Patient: sex F, age 62
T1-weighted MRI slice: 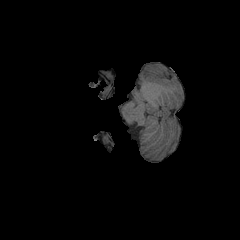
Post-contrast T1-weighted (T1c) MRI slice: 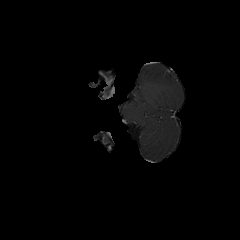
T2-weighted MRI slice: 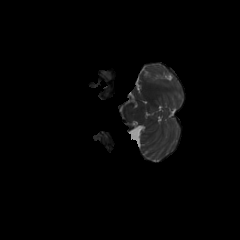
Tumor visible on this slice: no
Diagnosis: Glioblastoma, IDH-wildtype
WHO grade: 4